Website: crate-barrel
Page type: billing-address
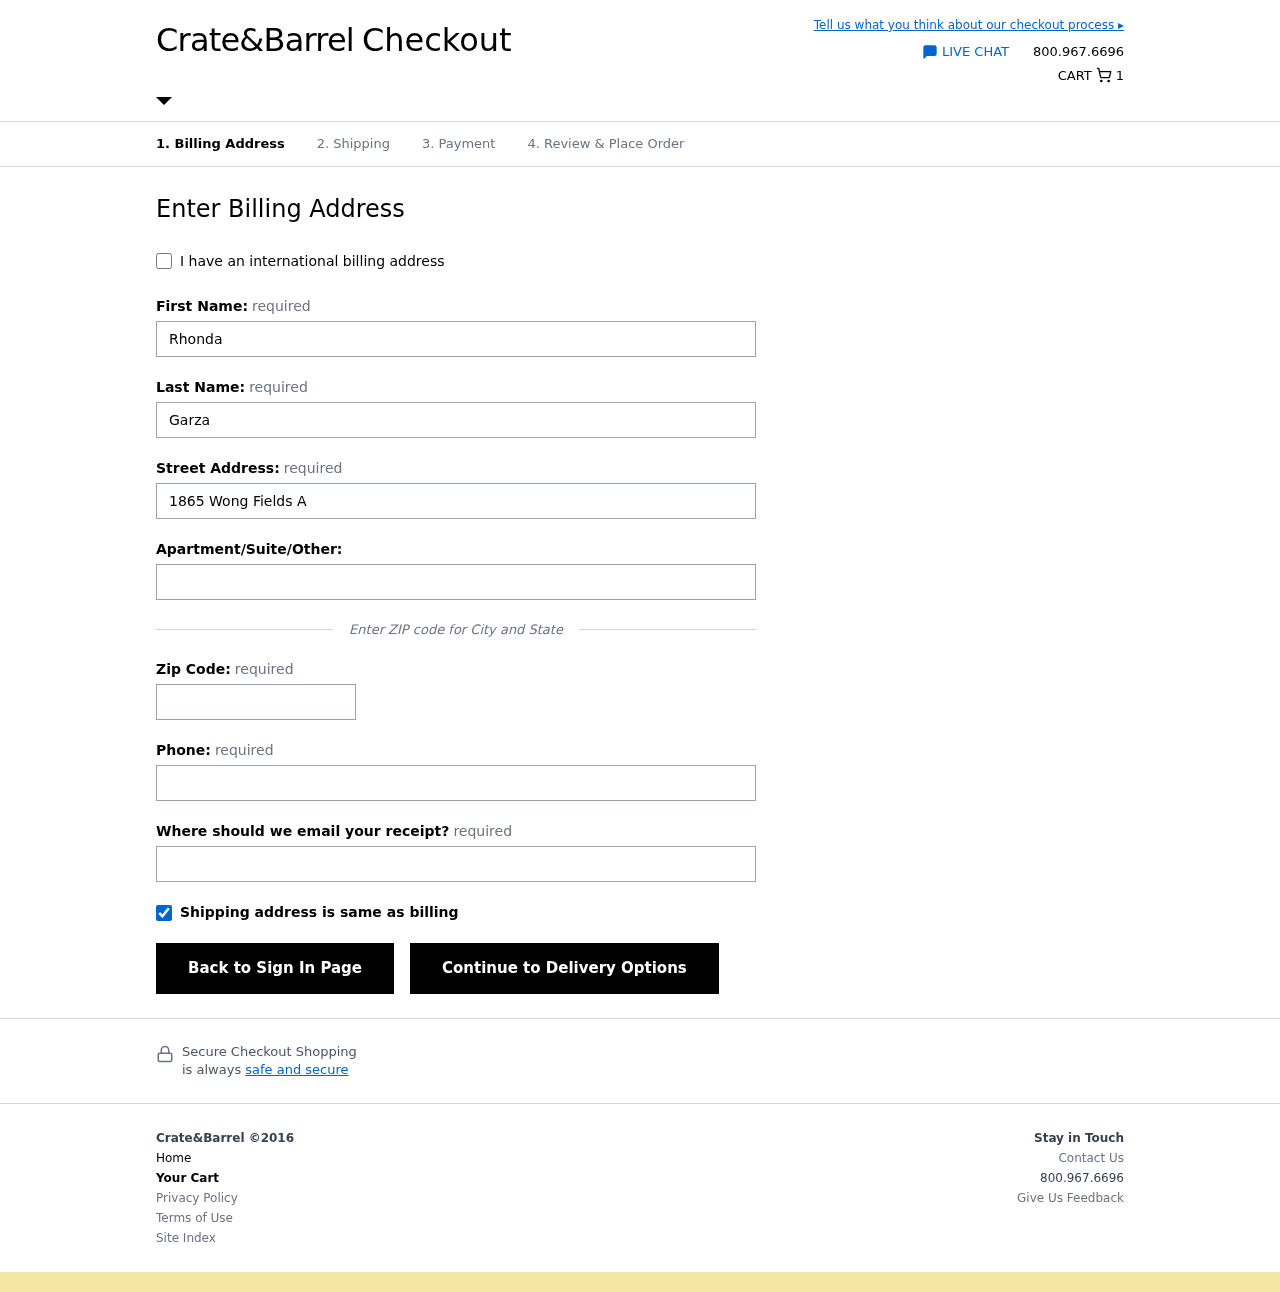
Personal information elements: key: PII_EMAIL
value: rhondagarza@gmail.com
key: PII_FIRSTNAME
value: Rhonda
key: PII_LASTNAME
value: Garza
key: PII_PHONE
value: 4803121893
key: PII_POSTCODE
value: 67610
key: PII_STREET
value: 1865 Wong Fields Apt. 480
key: PII_STREET2
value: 571 Angela Lodge Apt. 233
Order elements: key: ORDER_NUM_ITEMS
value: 1